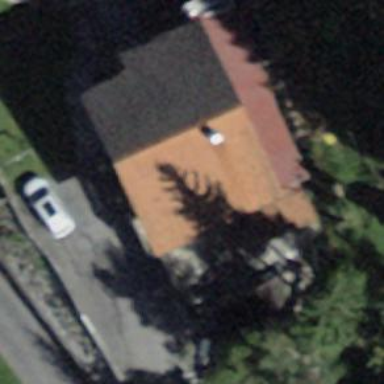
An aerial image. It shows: Building with tiled roof.